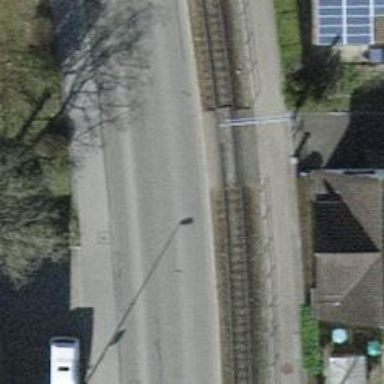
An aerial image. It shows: Narrow-gauge railway track with one electrified contact line.